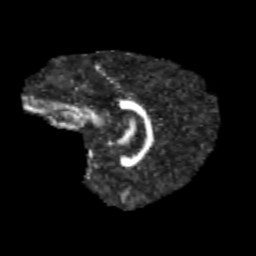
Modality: FA
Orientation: sagittal
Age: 11
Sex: male
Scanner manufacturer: siemens
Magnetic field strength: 3 T
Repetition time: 3.8 s
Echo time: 0.07 s